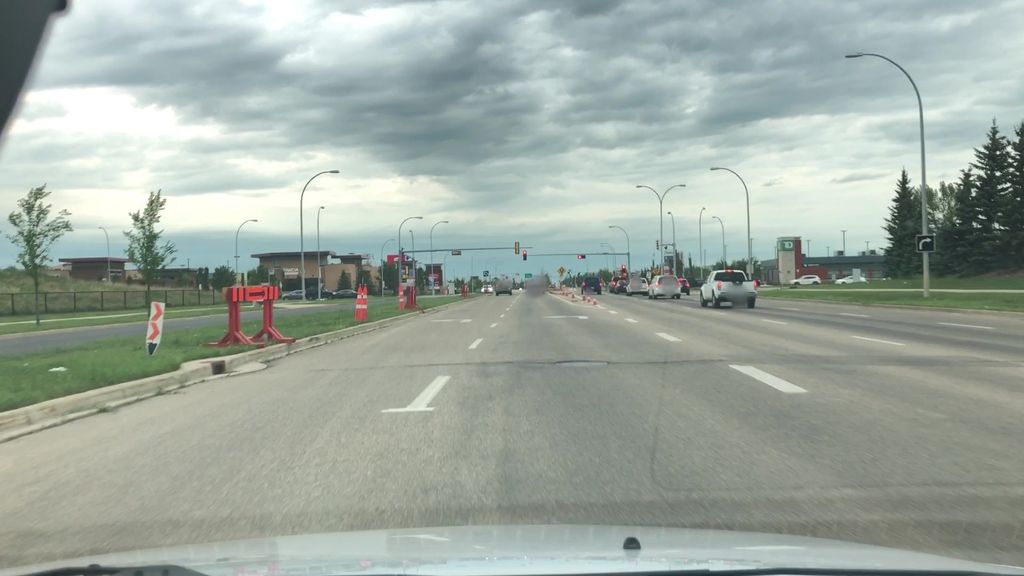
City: edmonton